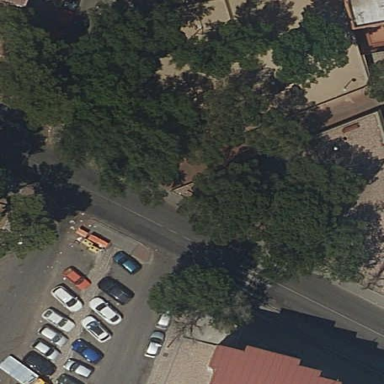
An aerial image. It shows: Park.